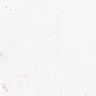
Metastatic tissue present: no